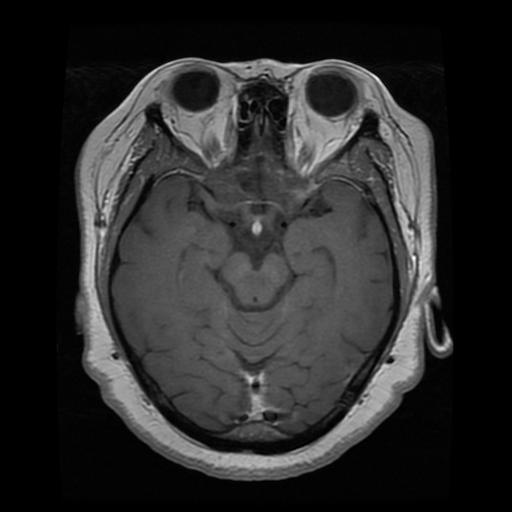
Label: pituitary